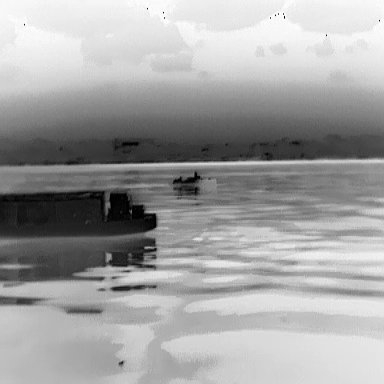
There are two objects shown in the infrared image, including a fishing_boat, and a warship.